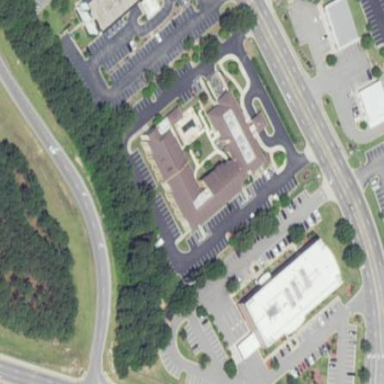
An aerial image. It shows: View of roof of building.